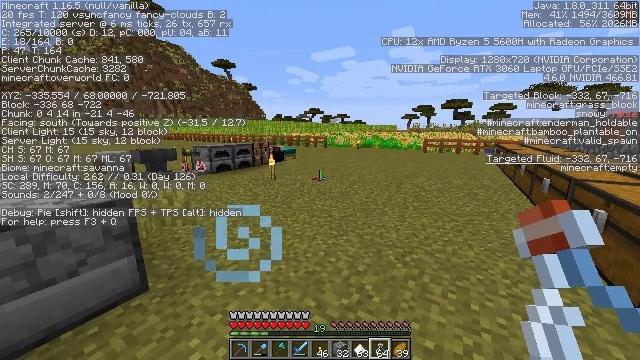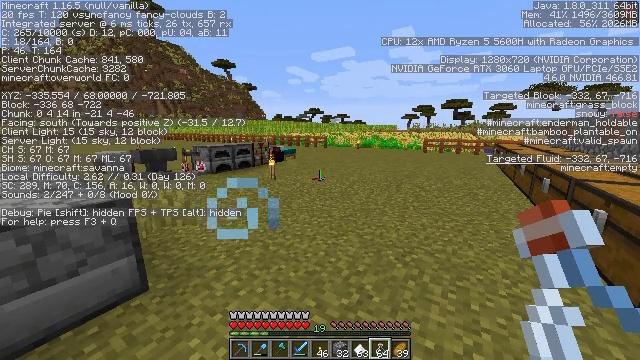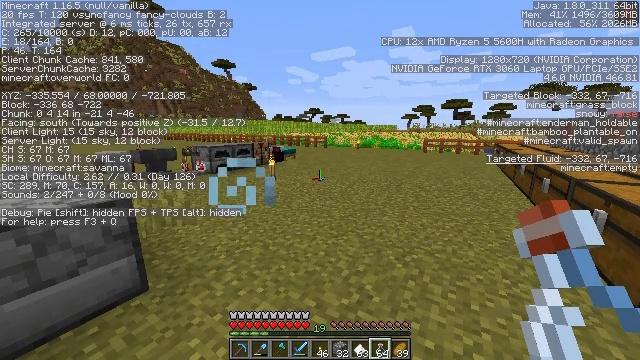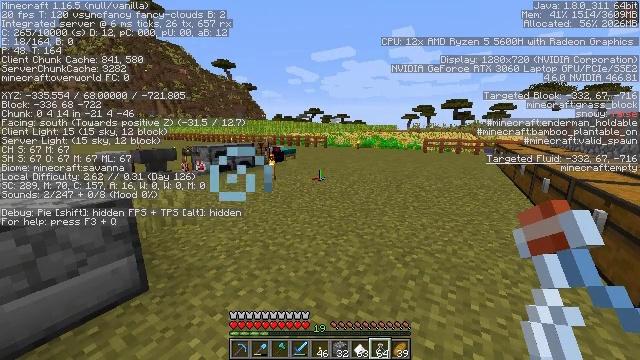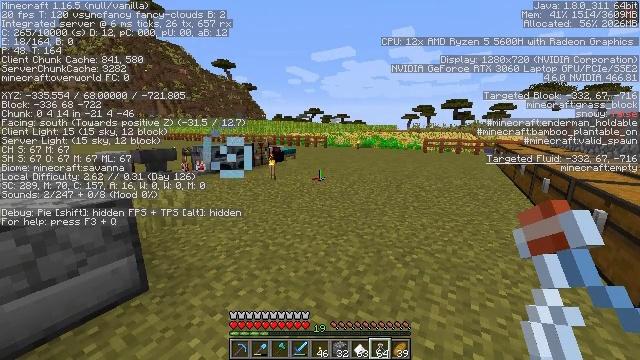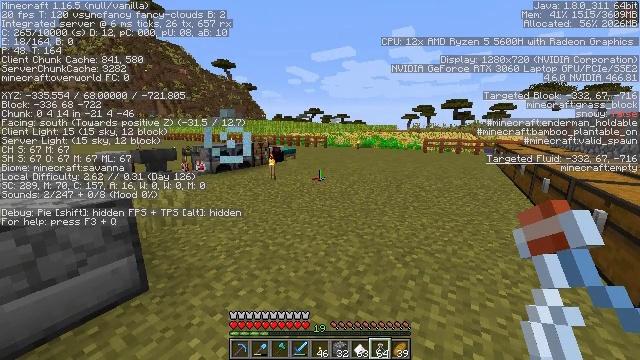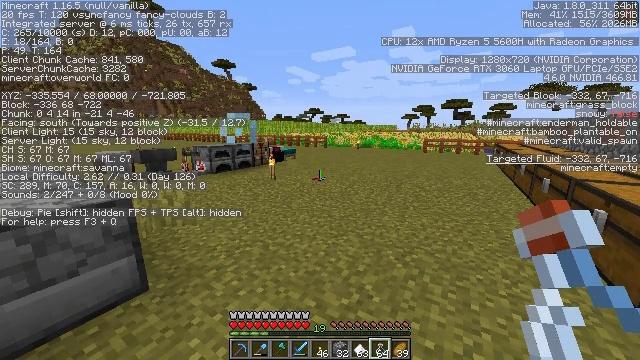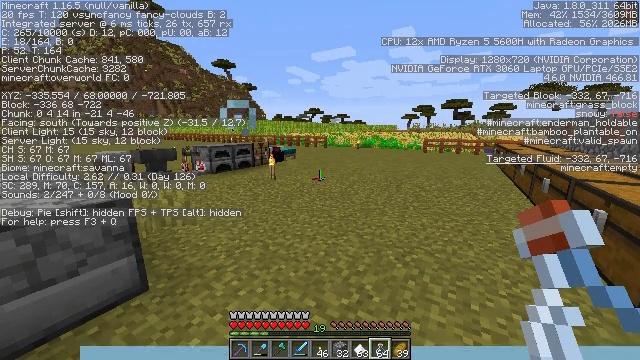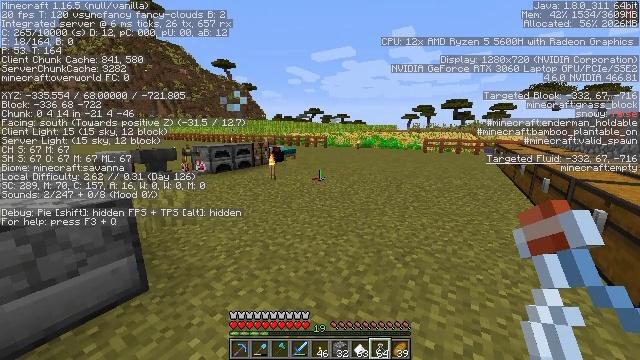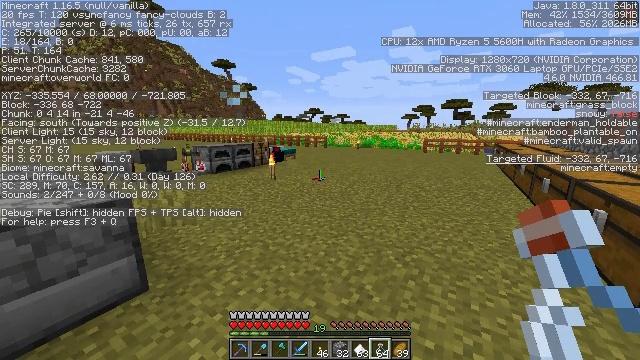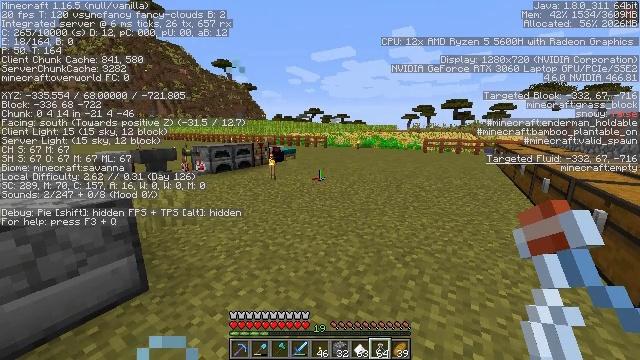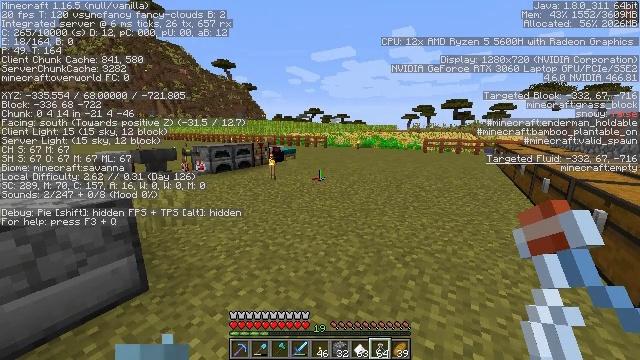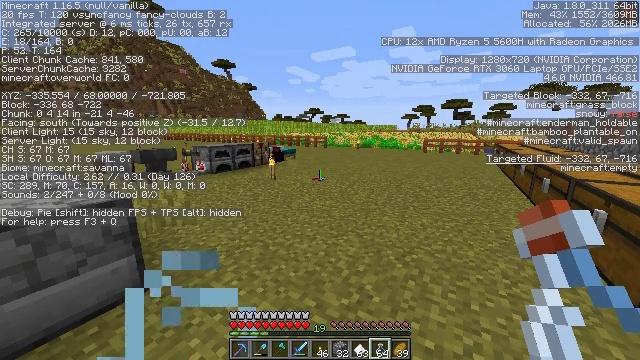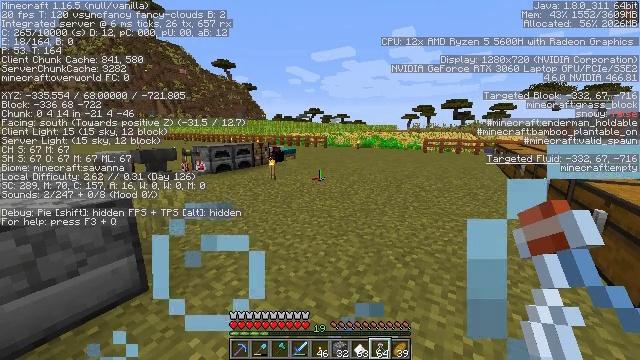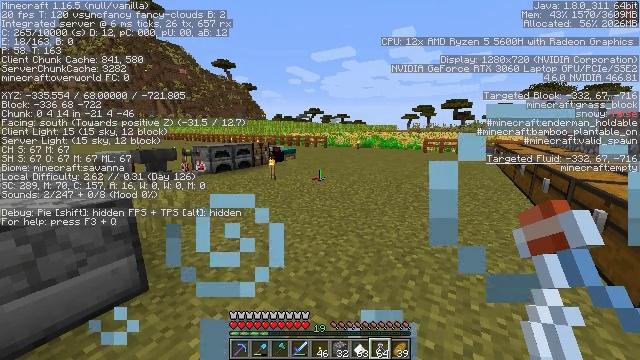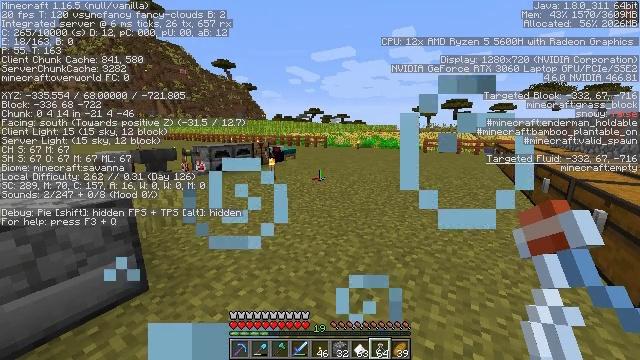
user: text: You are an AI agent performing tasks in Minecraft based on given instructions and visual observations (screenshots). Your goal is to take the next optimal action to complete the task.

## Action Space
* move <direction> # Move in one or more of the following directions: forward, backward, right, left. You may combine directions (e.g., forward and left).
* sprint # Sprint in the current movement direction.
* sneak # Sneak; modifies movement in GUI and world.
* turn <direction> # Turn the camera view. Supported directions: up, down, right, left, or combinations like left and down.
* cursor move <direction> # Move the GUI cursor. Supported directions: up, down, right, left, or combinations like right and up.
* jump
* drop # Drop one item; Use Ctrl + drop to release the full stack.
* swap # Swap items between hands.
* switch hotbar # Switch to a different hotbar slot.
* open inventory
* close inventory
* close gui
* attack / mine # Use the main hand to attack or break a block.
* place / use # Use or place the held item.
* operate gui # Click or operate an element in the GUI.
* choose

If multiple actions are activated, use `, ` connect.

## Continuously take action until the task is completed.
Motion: motion action
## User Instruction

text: Remove melon seeds from the inventory.
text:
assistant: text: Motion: no_op
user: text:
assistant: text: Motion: no_op
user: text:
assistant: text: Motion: no_op
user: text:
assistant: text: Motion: no_op
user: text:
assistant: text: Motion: no_op
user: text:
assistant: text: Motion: no_op
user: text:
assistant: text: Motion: no_op
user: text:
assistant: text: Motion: no_op
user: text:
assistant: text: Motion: no_op
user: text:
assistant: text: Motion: no_op
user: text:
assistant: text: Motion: no_op
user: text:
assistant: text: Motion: no_op
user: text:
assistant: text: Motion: no_op
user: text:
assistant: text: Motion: no_op
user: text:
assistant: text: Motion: no_op
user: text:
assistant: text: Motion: no_op
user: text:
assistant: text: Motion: no_op
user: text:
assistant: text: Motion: no_op
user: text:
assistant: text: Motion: no_op
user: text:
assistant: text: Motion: no_op
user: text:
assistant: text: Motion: no_op
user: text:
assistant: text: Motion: no_op
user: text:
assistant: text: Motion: no_op
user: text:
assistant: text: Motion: no_op
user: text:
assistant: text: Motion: no_op
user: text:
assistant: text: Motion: no_op
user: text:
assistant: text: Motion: no_op
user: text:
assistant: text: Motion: no_op
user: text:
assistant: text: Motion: no_op
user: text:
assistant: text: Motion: no_op